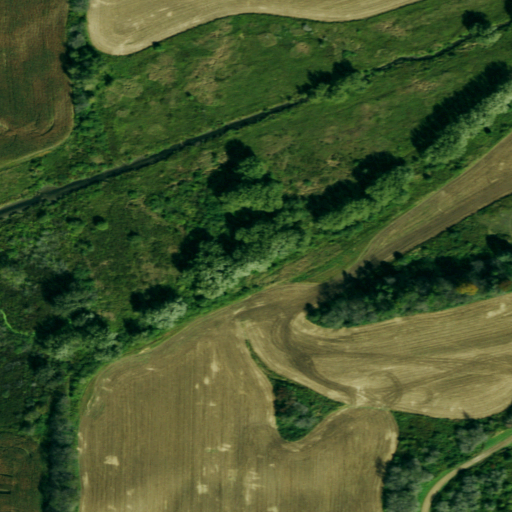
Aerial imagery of valley in New York named Hog Hollow containing cultivated crops, pasture, woody wetlands, and deciduous forest